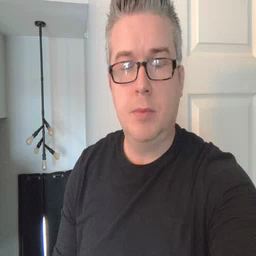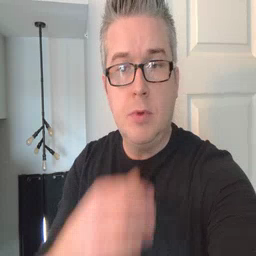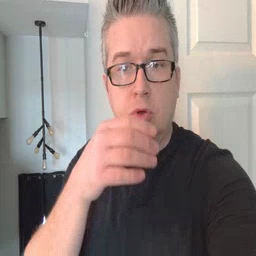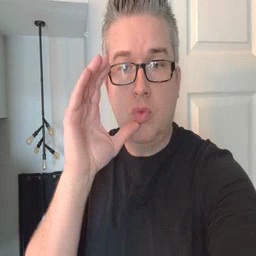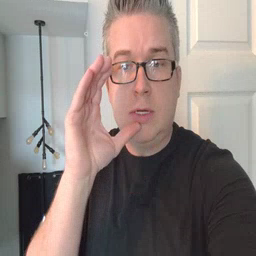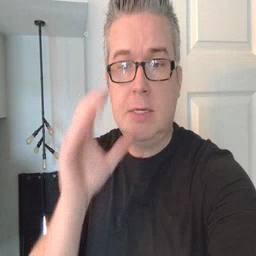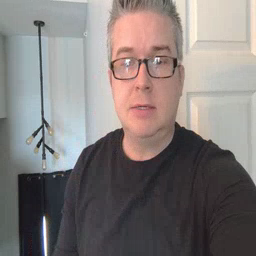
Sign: drink